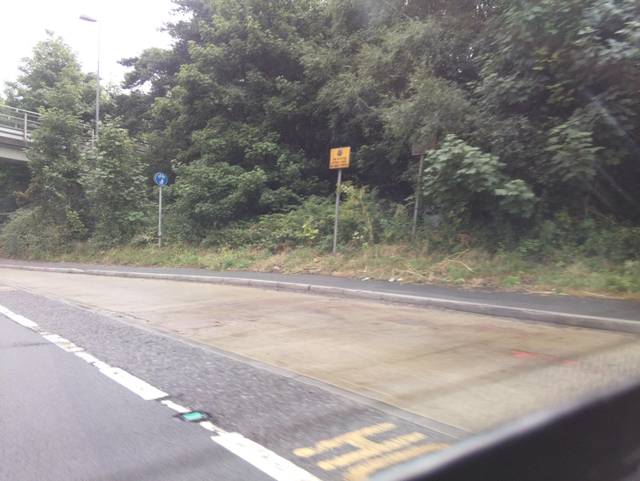
Region: United Kingdom
Coordinates: 51.318, -0.4535